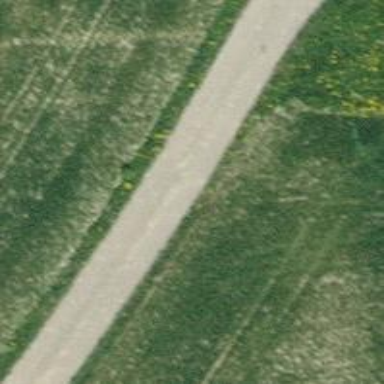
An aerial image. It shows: Well-maintained track road of grade 1.